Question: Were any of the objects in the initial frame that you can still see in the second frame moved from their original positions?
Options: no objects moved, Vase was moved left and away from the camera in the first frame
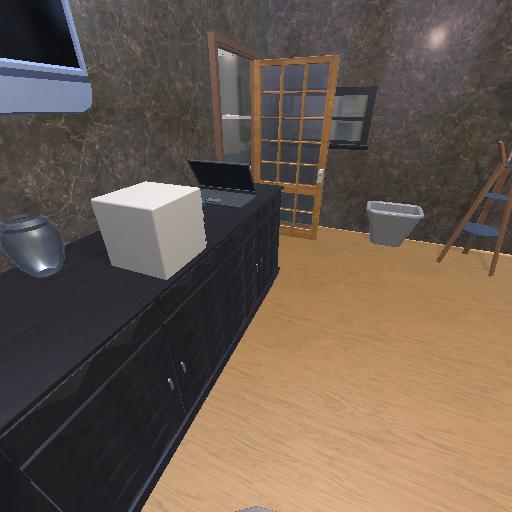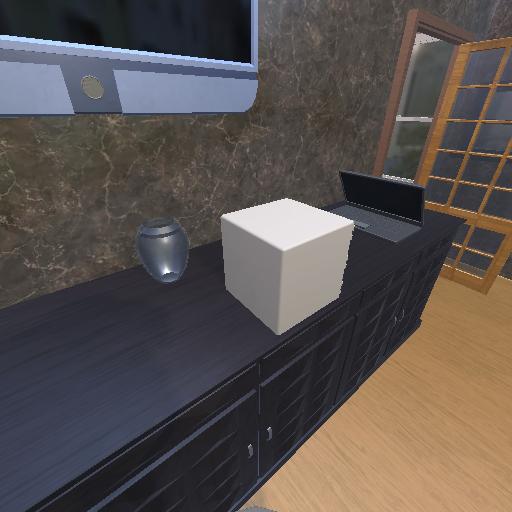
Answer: no objects moved